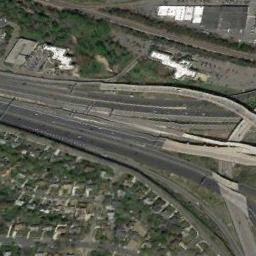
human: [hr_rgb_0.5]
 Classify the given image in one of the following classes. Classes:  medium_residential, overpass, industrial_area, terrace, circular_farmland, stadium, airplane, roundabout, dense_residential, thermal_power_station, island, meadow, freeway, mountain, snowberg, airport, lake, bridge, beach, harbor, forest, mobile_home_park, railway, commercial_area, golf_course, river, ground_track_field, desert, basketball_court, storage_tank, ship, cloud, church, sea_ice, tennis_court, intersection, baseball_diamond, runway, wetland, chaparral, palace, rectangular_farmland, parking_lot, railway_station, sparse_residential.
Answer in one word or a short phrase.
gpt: overpass